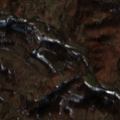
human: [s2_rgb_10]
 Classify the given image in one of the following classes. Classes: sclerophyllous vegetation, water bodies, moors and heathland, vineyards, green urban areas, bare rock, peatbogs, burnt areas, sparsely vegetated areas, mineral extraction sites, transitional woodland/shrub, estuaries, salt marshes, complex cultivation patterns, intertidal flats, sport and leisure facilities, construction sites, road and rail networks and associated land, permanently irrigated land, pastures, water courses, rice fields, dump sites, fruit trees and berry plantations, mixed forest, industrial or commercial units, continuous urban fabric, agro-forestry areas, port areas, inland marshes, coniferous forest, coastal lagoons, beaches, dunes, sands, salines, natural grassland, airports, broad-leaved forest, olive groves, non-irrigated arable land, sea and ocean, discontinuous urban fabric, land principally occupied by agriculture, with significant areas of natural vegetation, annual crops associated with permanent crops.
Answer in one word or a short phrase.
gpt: complex cultivation patterns, land principally occupied by agriculture, with significant areas of natural vegetation, broad-leaved forest